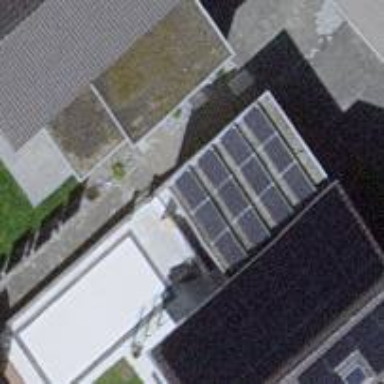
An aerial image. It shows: Solar power generator.